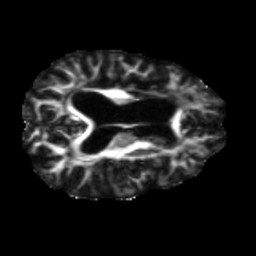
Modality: FA
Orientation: axial
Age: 63
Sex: female
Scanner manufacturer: siemens
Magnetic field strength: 3 T
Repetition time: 5.47 s
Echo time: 0.0854 s